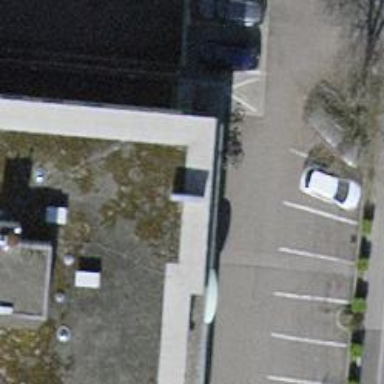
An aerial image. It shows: Restaurant.